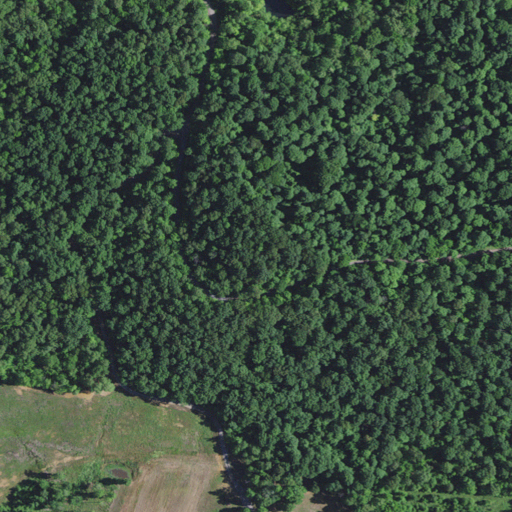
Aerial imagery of mountain in Kentucky named Stony Point containing deciduous forest, open development, shrub, cultivated crops, herbaceous wetlands, and mixed forest